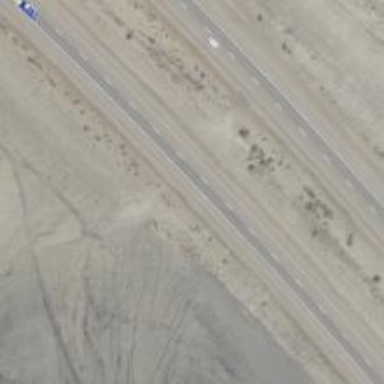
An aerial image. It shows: Asphalt motorway.